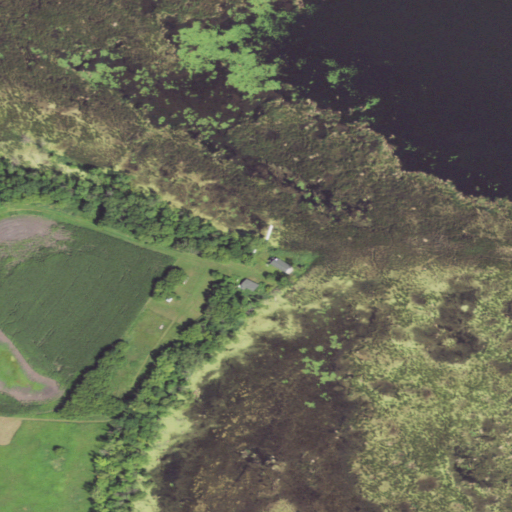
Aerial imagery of cape in Minnesota named Walters Point containing herbaceous wetlands, open water, cultivated crops, woody wetlands, and open development